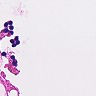
Metastatic tissue present: no